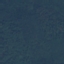
Label: Forest